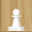
Piece: wP